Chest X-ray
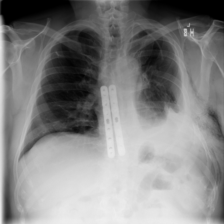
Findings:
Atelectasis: negative
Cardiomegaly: negative
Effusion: negative
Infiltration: negative
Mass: negative
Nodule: negative
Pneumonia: negative
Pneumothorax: negative
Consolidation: negative
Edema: negative
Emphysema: positive
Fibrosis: negative
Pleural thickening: negative
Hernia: negative